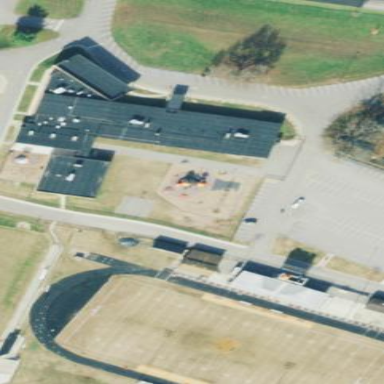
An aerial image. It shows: Playground area for leisure land.